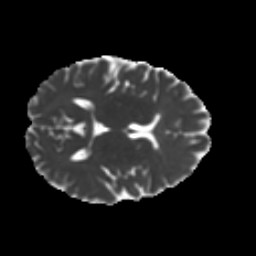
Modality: MD
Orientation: axial
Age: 26
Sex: female
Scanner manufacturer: ge
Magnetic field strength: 3 T
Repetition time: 7.8 s
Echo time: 0.0606 s